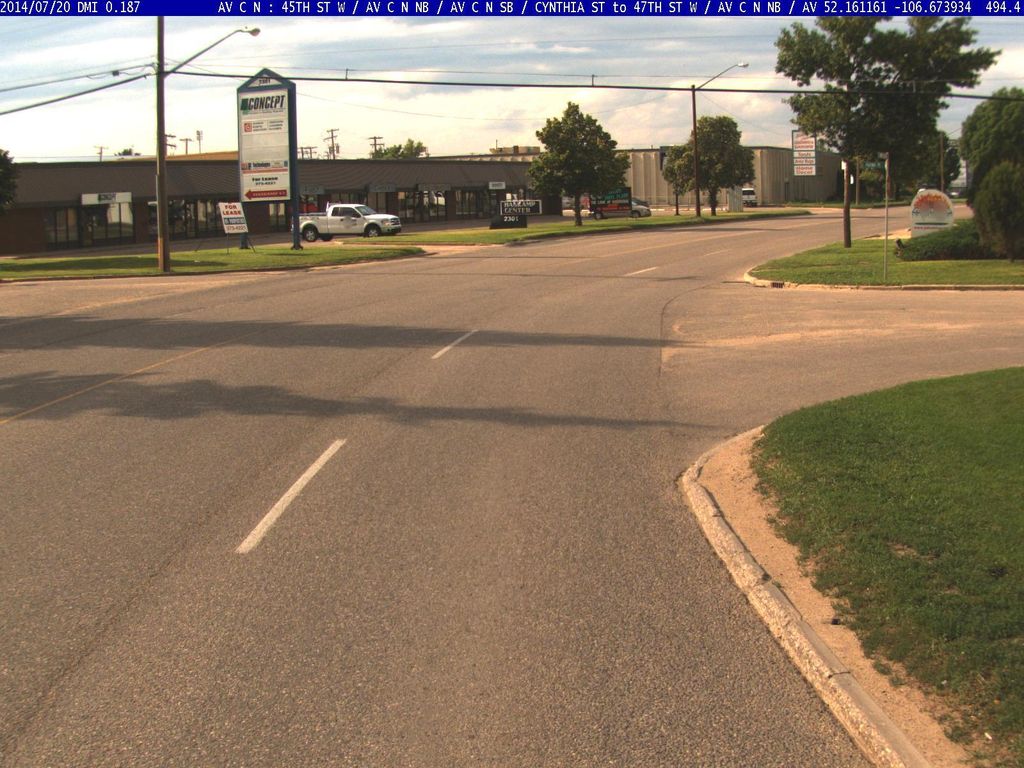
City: saskatoon